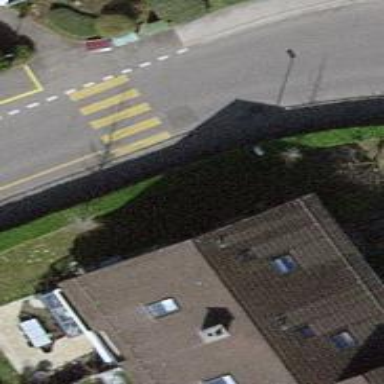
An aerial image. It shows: Zebra crossing on the road.